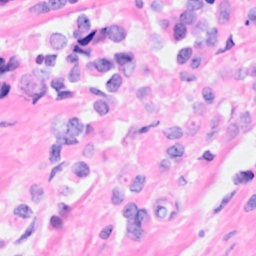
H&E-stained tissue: Breast